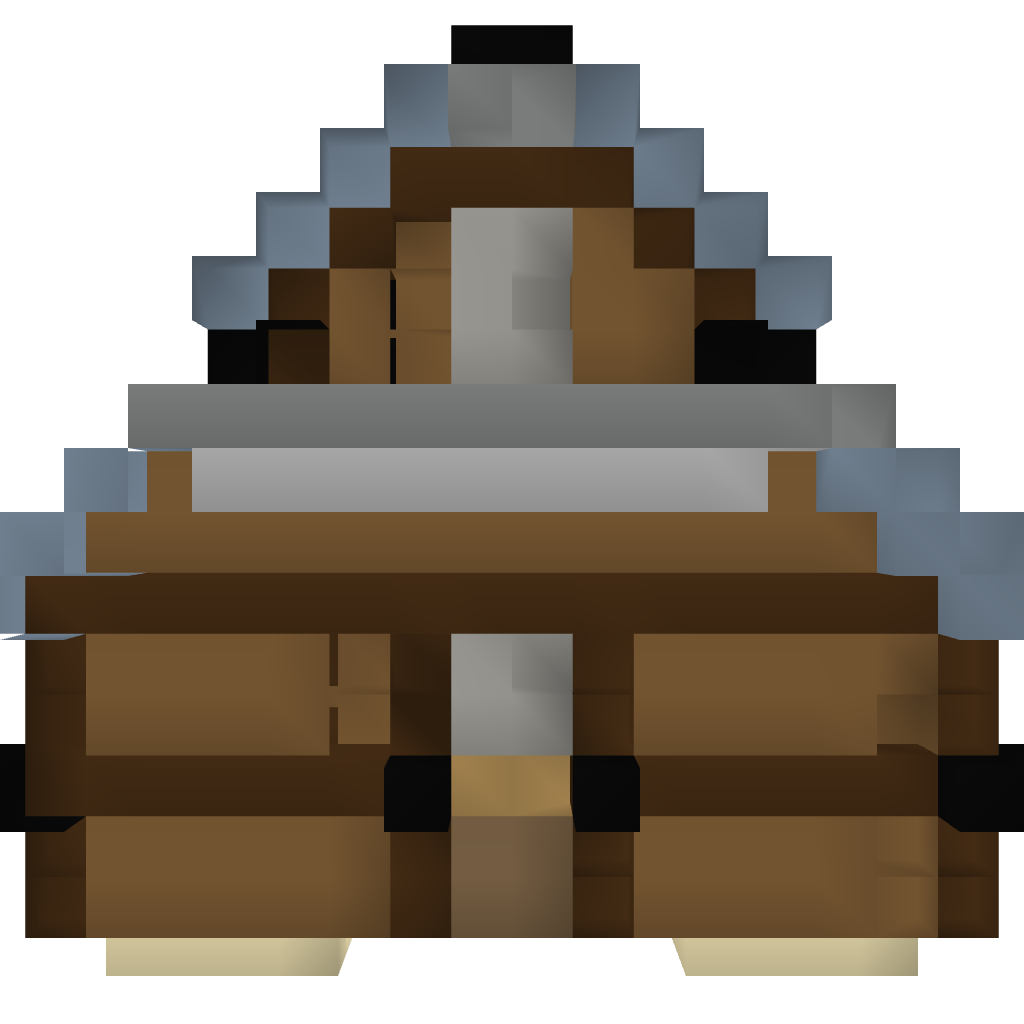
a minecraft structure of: Maple Valley Stable - 8 stalls